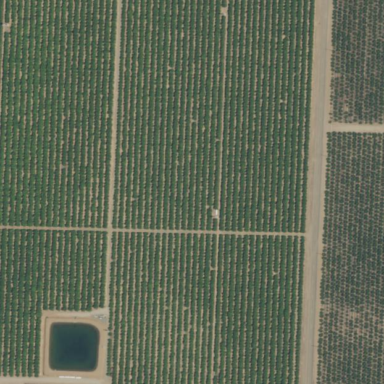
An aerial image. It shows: Orange orchard with rows of orange trees.